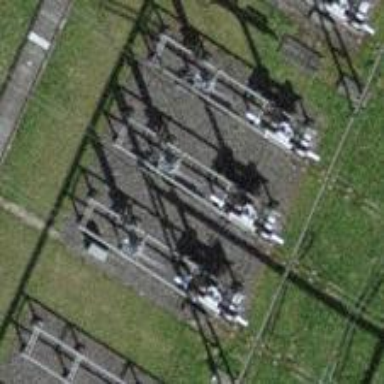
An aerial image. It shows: Switch for power supply.